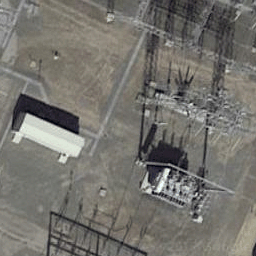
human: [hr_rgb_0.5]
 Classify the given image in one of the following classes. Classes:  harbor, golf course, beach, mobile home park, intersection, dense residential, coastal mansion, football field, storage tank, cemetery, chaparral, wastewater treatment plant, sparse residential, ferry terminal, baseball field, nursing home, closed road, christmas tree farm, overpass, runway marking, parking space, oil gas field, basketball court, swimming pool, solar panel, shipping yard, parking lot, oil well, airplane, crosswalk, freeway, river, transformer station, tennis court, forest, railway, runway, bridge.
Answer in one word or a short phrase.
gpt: transformer station